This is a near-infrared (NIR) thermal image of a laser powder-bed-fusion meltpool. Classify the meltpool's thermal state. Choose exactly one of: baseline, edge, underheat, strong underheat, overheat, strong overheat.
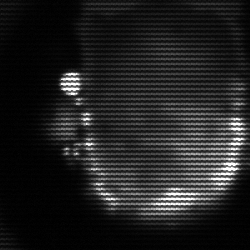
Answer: baseline